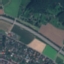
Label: Highway